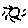
Label: sun